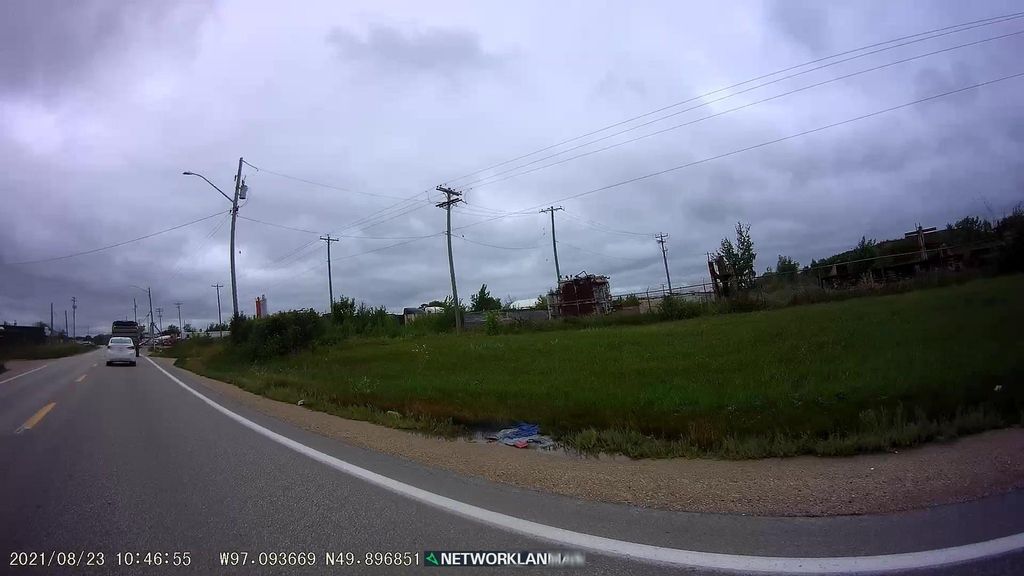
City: winnipeg